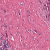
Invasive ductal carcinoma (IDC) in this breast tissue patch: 0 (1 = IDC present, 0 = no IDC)